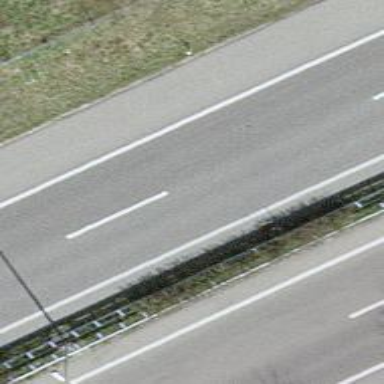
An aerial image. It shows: Asphalt motorway.